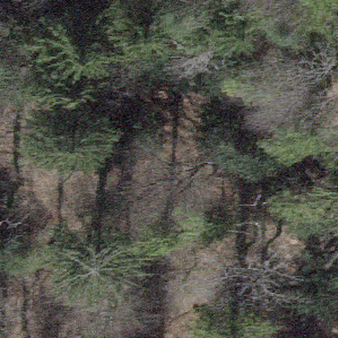
Label: other